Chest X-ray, AP view. Patient: 73 years old, sex M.
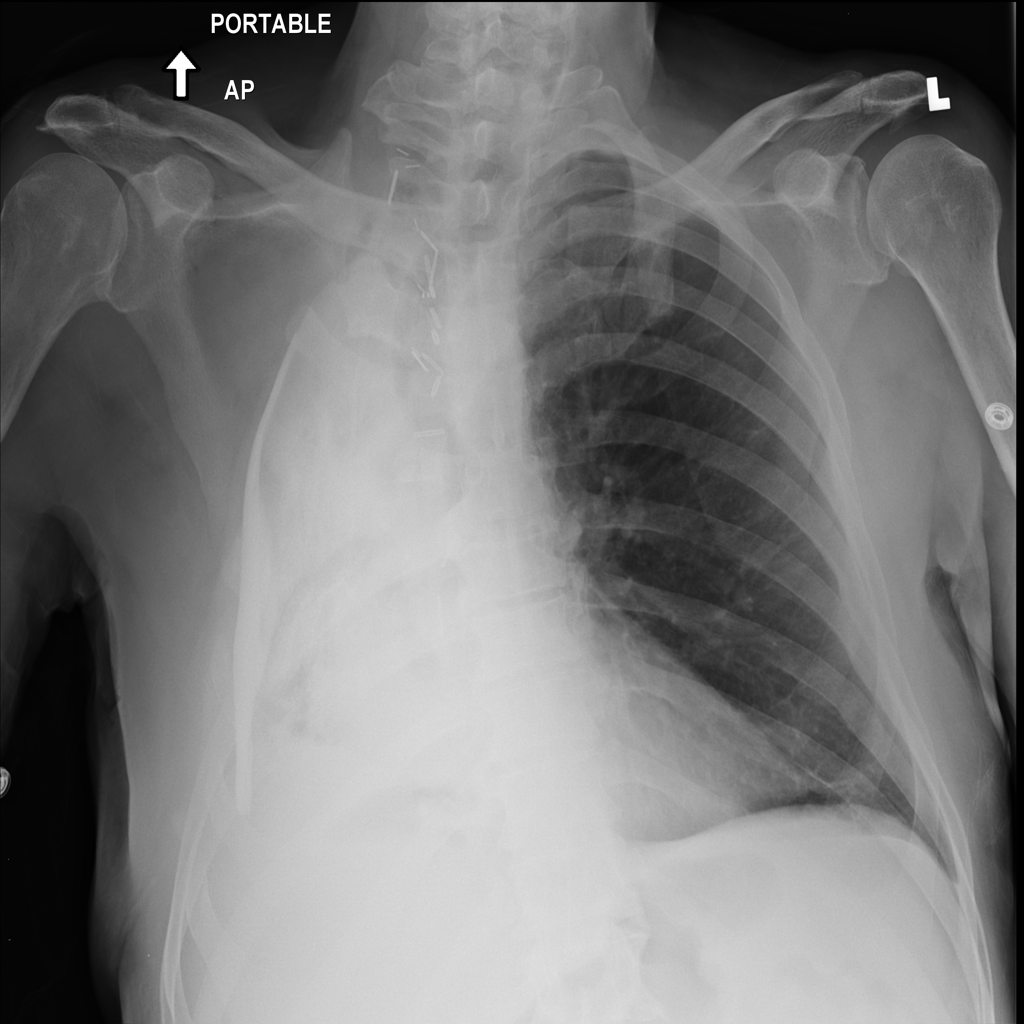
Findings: Atelectasis, Infiltration